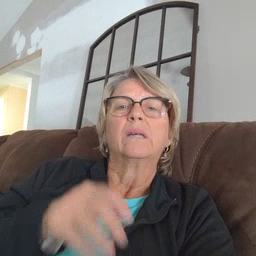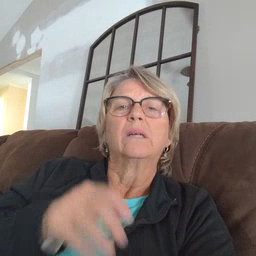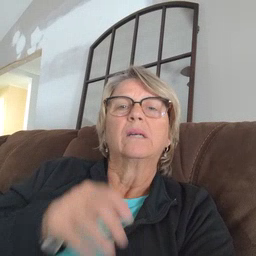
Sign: yucky